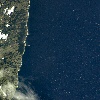
Label: water